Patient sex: M
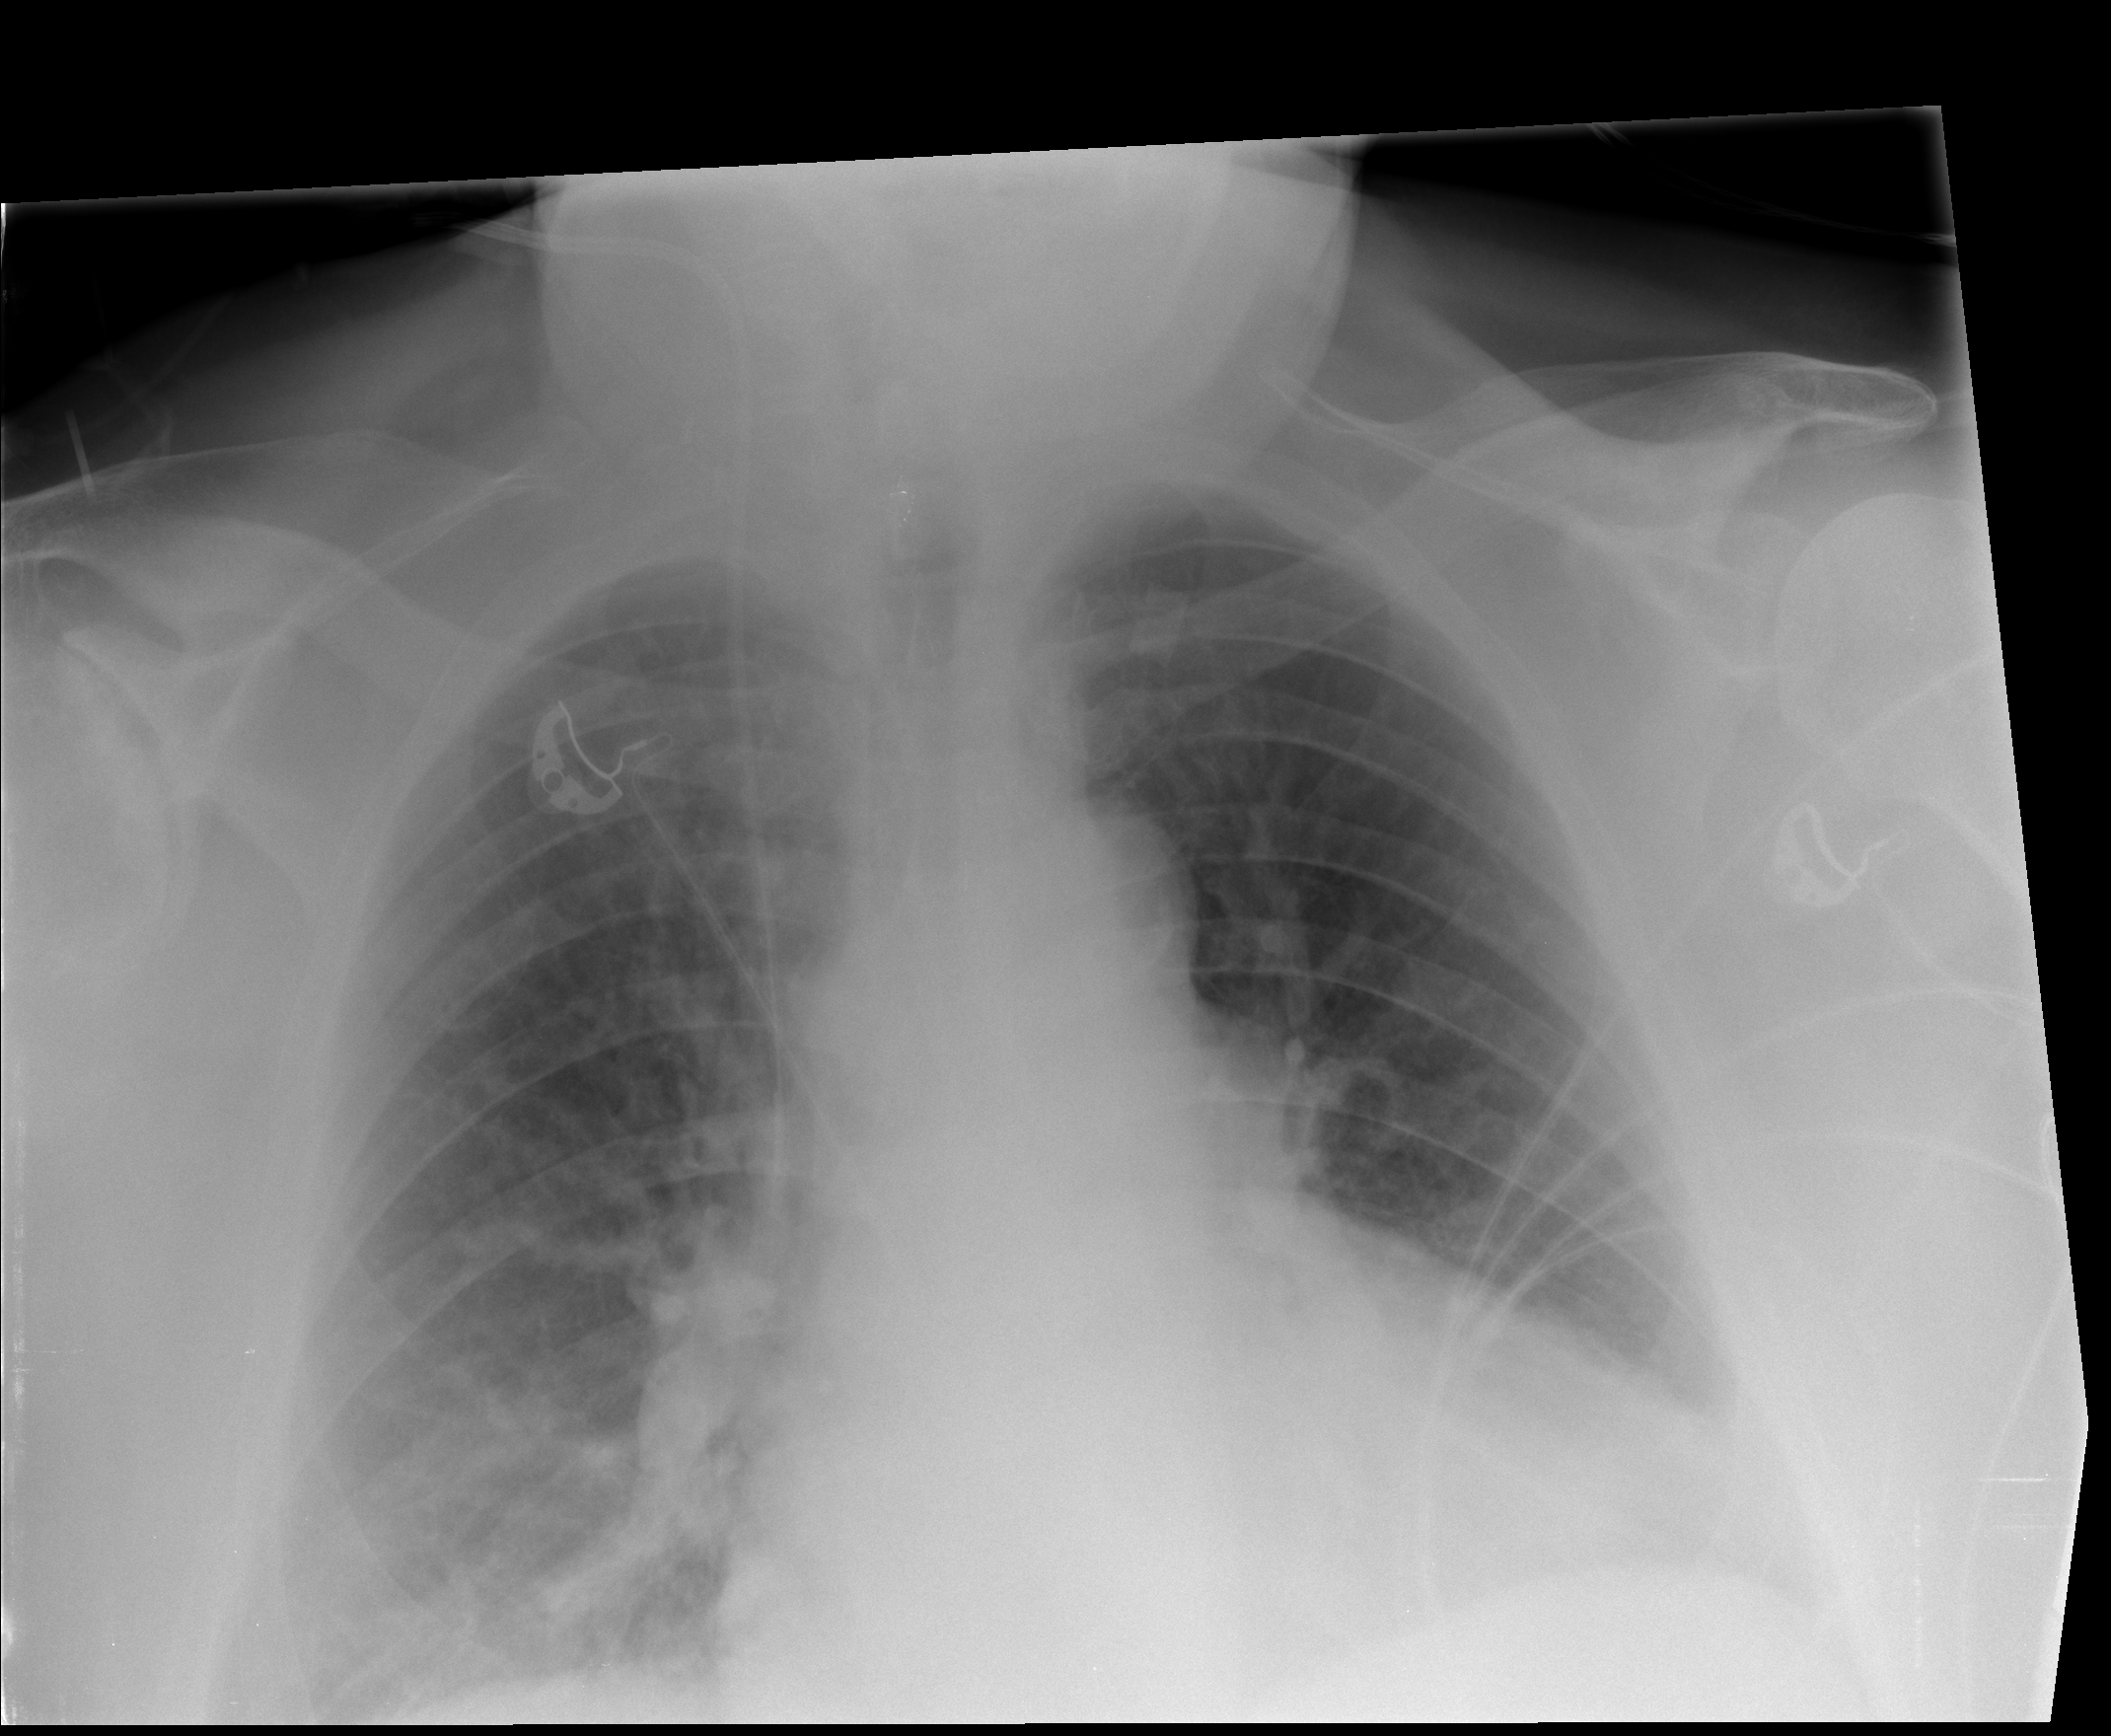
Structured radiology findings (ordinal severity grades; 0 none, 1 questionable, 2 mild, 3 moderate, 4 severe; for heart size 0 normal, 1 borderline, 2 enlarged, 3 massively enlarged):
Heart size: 2
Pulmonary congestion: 2
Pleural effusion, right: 2
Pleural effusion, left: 1
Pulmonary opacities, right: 0
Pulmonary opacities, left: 0
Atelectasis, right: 2
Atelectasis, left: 1